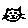
Label: cat